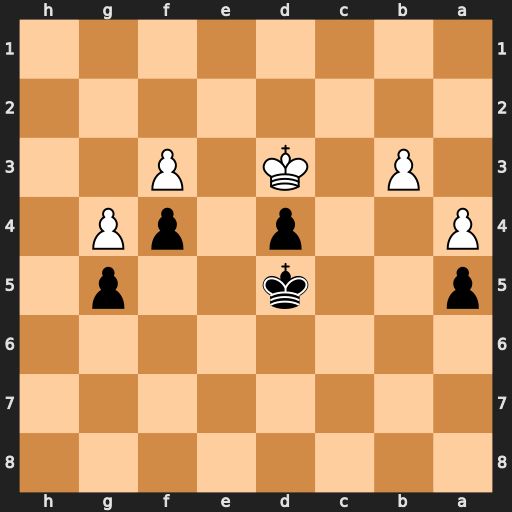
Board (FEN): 8/8/8/p2k2p1/P2p1pP1/1P1K1P2/8/8
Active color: b
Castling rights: -
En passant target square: -
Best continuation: Kc5 Ke4 Kb4 Kxd4 Kxb3